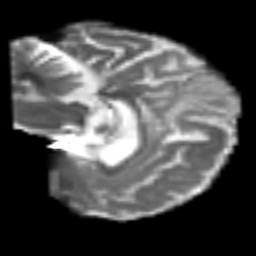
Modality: T2w
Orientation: sagittal
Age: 61
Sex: female
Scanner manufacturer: siemens
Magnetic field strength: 3 T
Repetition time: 4.987 s
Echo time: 0.0792 s